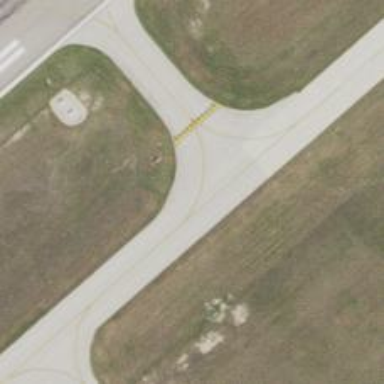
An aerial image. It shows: View of taxiway at the airport.